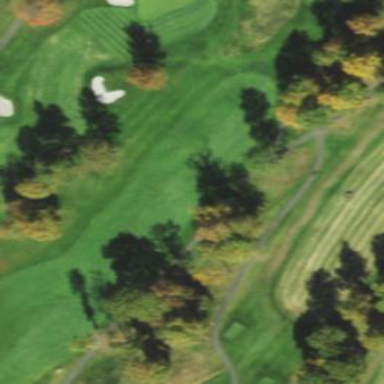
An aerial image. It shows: Grassy area designated as golf fairway.